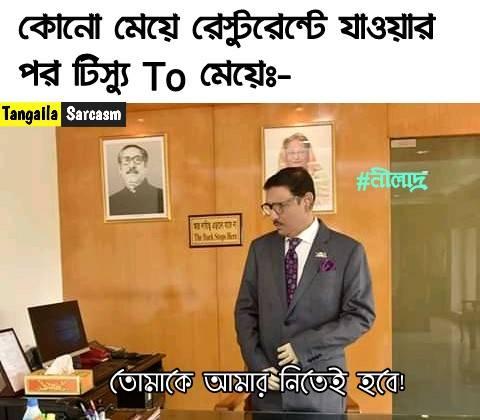
Caption: কোনো মেয়ে রেস্টুরেন্টে যাওয়ার পর টিস্যু  To  মেয়েঃ-   তোমাকে আমার নিতেই হবে !
Label: non-hate